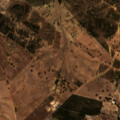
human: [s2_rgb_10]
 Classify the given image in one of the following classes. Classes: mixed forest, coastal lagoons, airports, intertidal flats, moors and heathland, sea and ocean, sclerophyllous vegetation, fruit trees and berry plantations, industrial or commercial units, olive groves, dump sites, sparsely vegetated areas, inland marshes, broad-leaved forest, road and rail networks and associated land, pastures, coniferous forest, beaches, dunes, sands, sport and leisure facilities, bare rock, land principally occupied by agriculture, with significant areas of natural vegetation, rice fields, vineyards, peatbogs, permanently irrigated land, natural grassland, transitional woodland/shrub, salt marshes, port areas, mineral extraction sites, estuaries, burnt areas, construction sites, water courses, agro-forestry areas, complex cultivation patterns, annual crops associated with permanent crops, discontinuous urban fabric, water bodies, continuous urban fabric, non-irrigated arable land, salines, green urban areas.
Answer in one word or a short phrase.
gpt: non-irrigated arable land, land principally occupied by agriculture, with significant areas of natural vegetation, agro-forestry areas, broad-leaved forest, transitional woodland/shrub